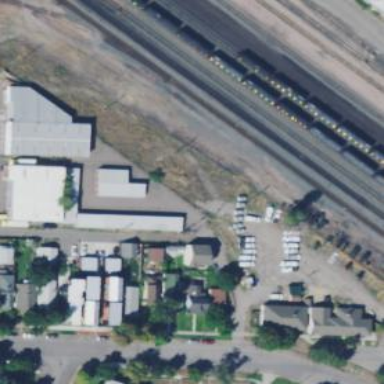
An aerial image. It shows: Alley classified as service road.